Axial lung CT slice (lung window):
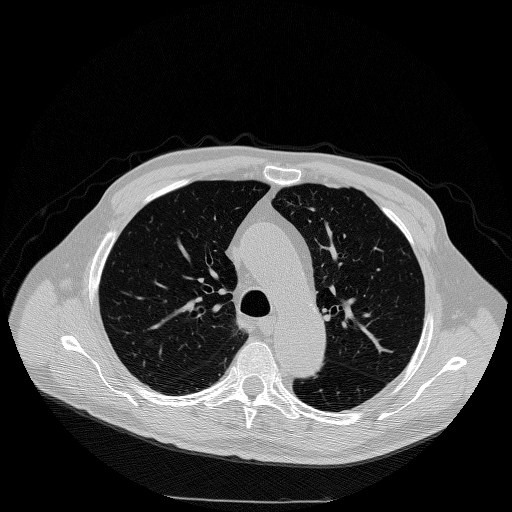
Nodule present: no